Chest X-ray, PA view. Patient: 20 years old, sex M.
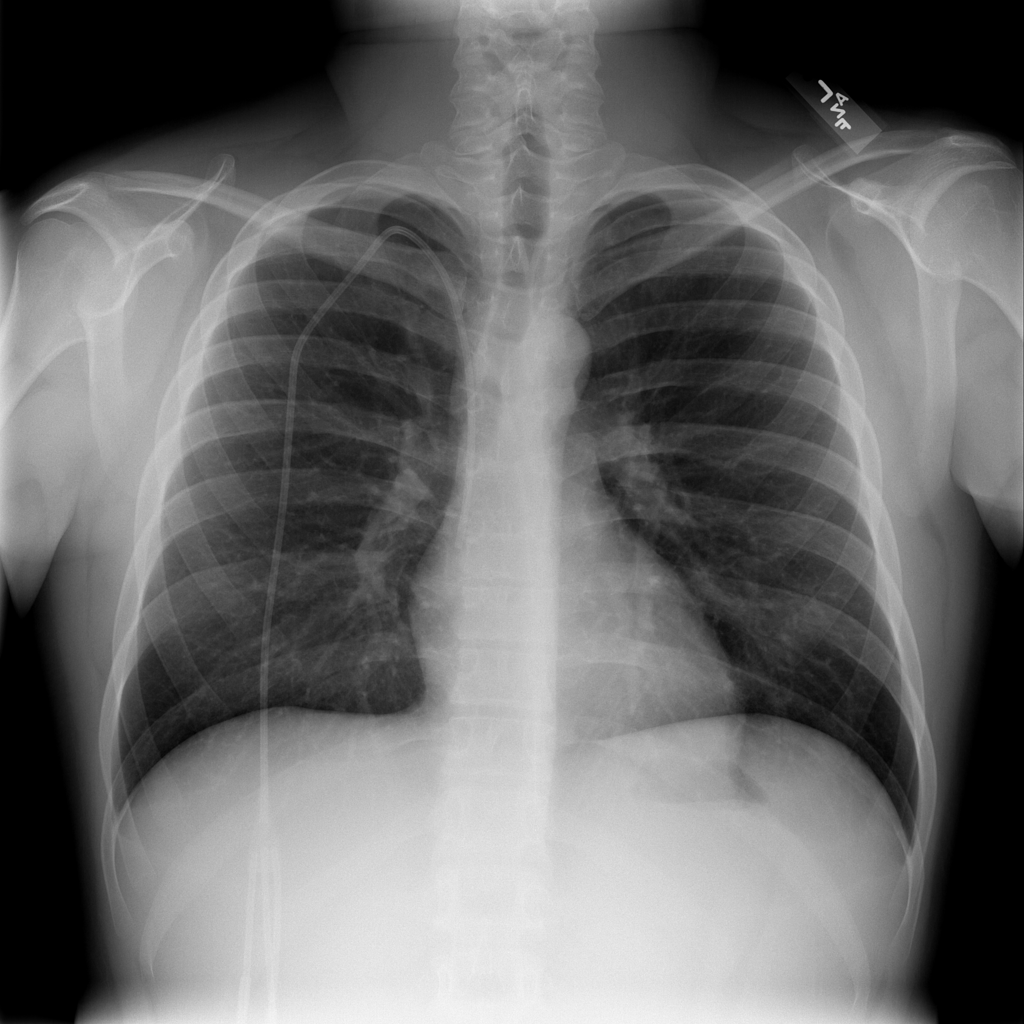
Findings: No Finding